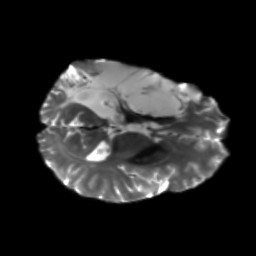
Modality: T2w
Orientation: axial
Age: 40
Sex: male
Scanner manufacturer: siemens
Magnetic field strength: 3 T
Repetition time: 5.47 s
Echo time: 0.0854 s